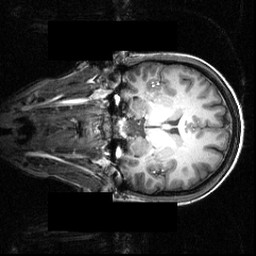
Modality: T1w
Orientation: coronal
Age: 20
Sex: female
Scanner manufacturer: siemens
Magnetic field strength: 3.951 T
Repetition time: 1.5 s
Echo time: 0.00335 s